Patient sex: M
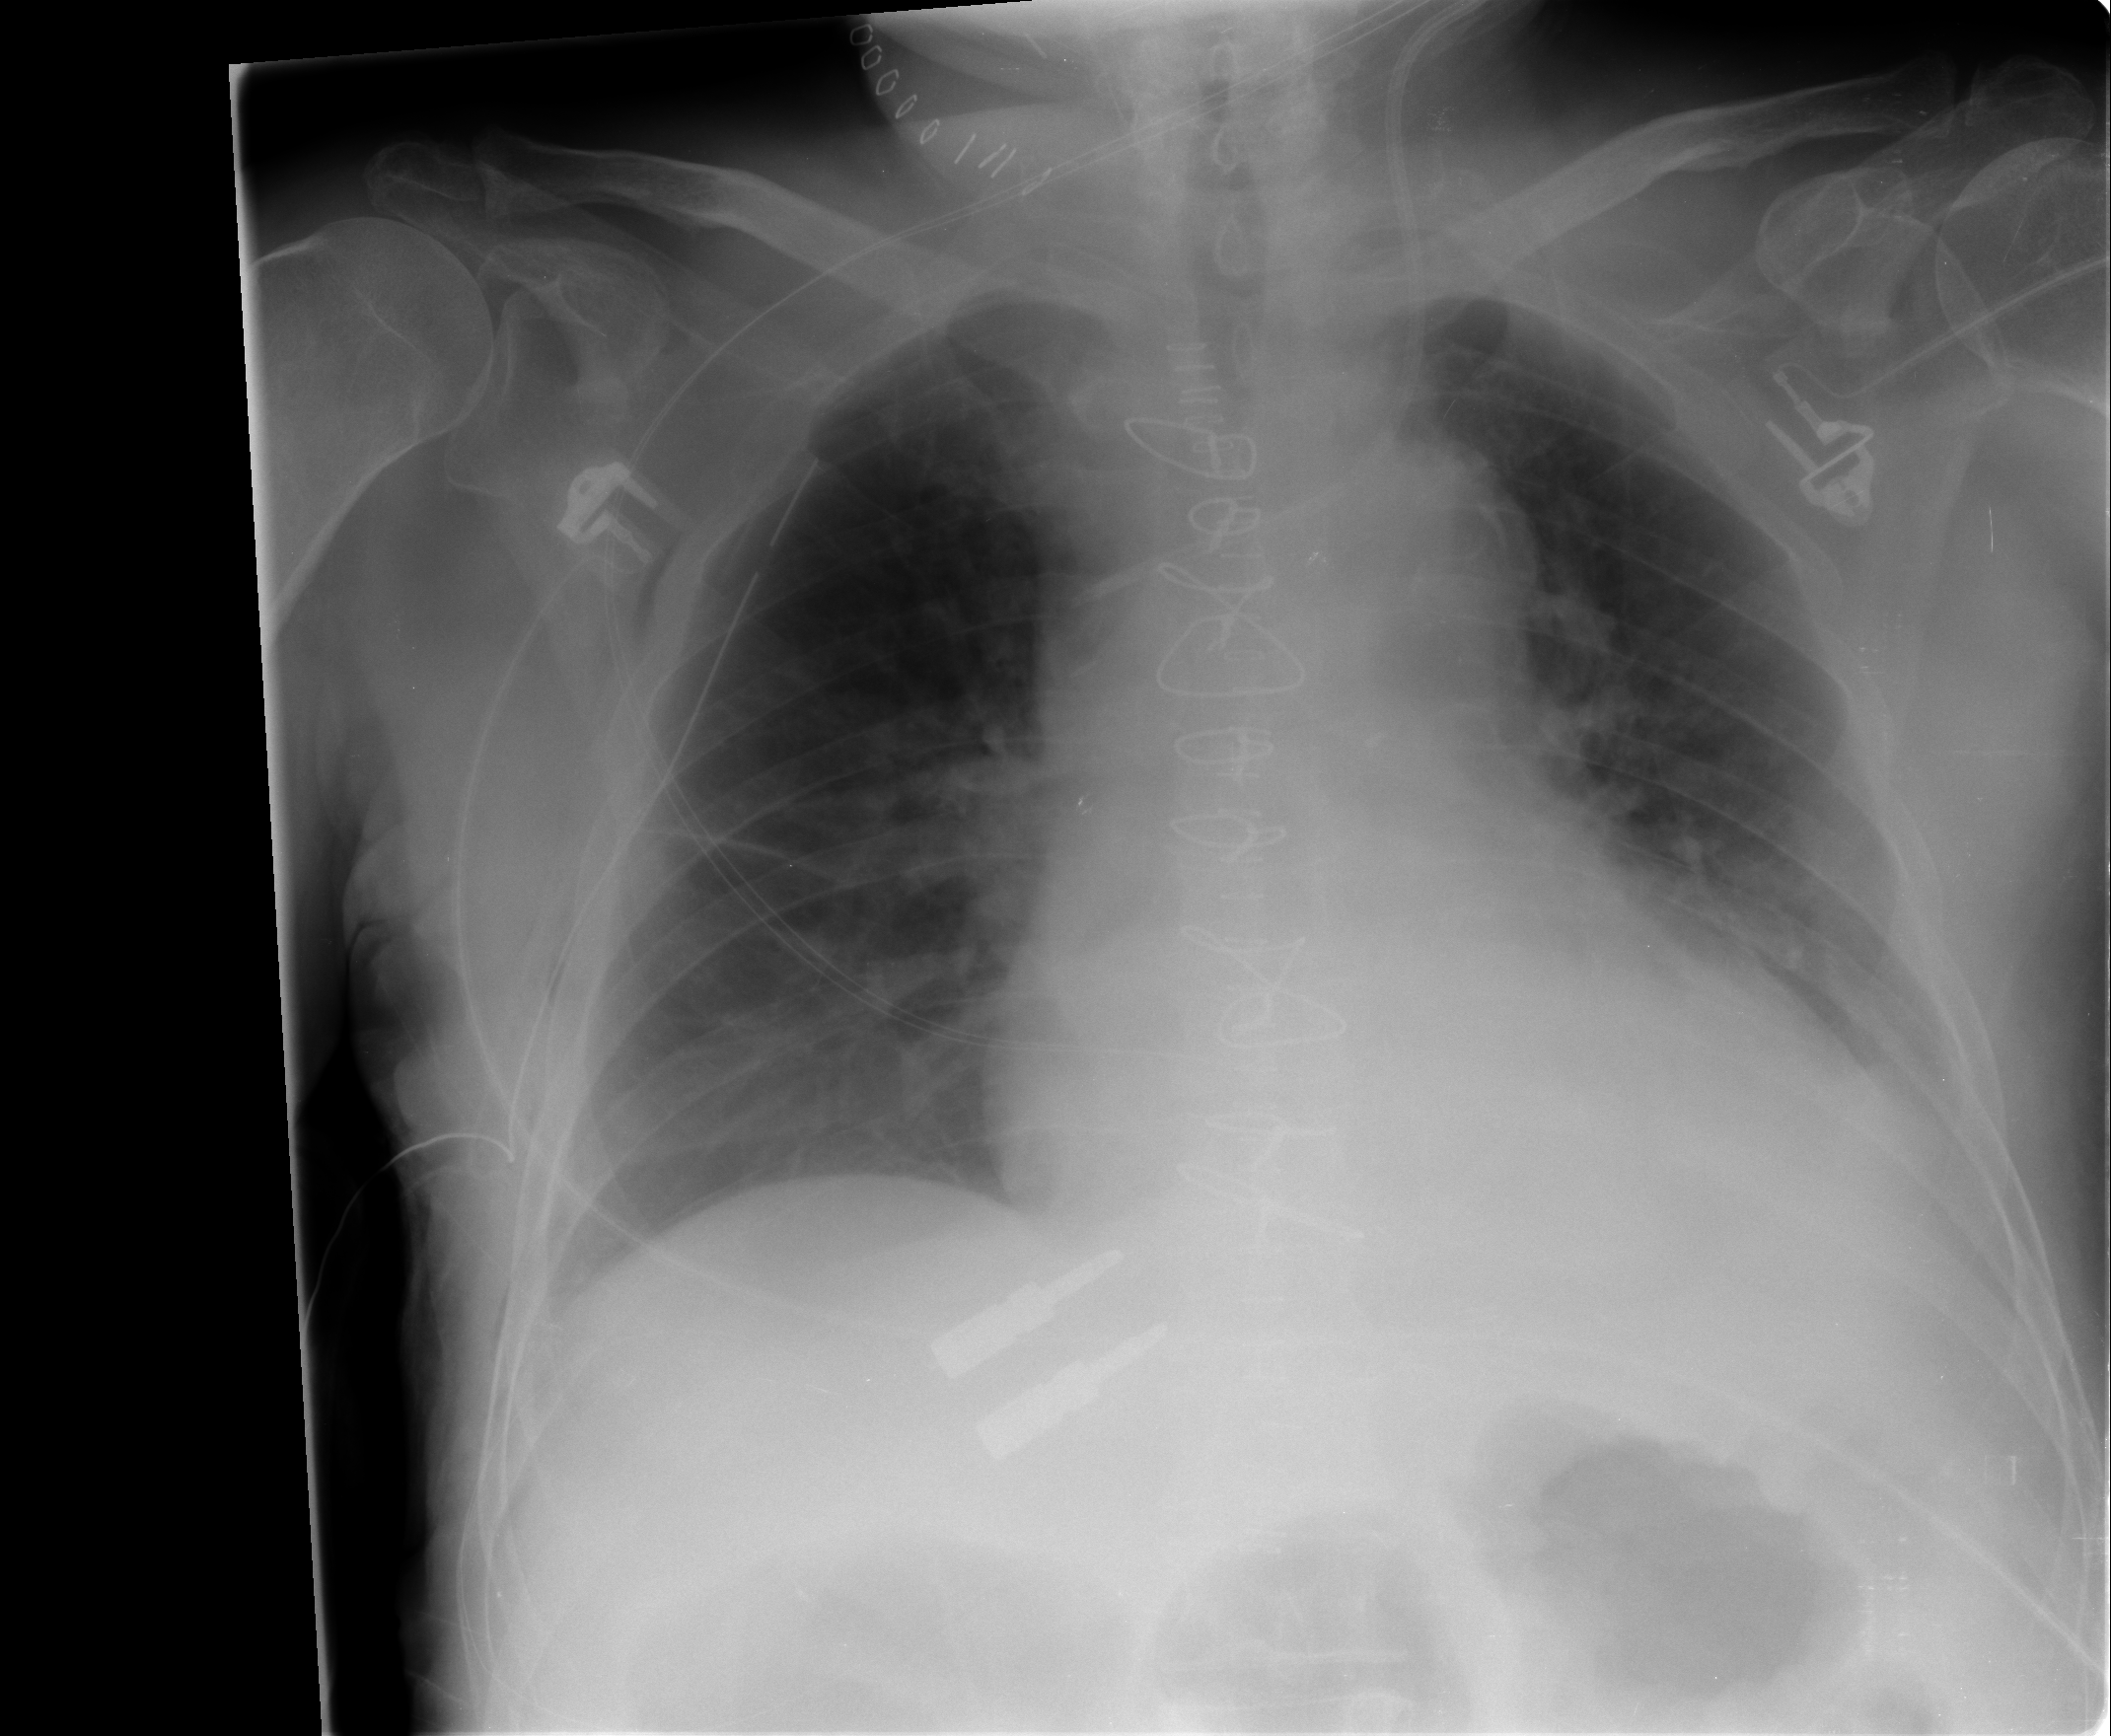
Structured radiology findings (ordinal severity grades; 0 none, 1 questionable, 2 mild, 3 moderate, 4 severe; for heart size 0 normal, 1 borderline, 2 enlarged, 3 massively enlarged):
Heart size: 2
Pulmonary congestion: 1
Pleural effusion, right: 0
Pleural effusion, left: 1
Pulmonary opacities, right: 0
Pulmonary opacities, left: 0
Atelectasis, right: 2
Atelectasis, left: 2